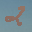
Label: 2